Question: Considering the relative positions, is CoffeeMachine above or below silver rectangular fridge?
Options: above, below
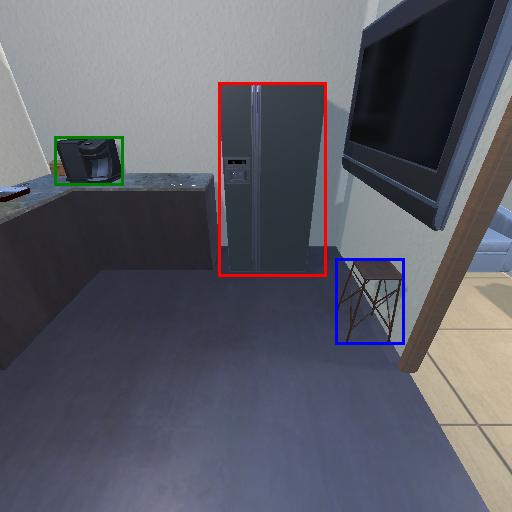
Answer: above